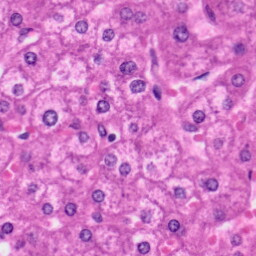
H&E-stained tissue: Liver